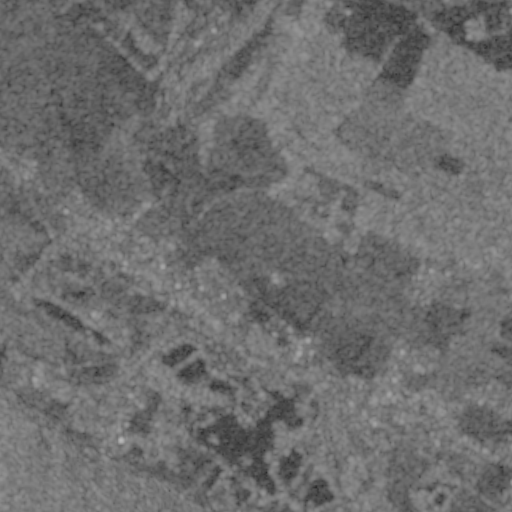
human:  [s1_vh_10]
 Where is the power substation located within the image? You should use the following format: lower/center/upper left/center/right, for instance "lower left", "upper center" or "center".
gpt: The power substation is located in the center of the image.
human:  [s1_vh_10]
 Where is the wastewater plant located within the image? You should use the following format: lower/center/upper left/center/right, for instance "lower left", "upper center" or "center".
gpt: The wastewater plant is located in the center of the image.
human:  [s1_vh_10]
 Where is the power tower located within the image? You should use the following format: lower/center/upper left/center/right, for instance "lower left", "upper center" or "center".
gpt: There is no power tower in the image.

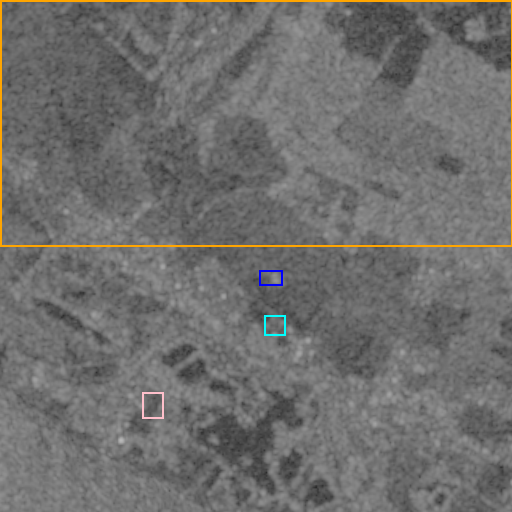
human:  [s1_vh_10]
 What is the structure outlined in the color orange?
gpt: The structure outlined in orange is a crop field.
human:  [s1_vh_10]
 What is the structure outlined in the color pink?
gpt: The structure outlined in pink is a park.
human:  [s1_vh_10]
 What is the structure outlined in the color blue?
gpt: The structure outlined in blue is a power substation.
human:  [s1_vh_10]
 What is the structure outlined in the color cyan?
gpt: The structure outlined in cyan is a wastewater plant.
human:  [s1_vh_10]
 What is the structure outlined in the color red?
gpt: There is no red outline.